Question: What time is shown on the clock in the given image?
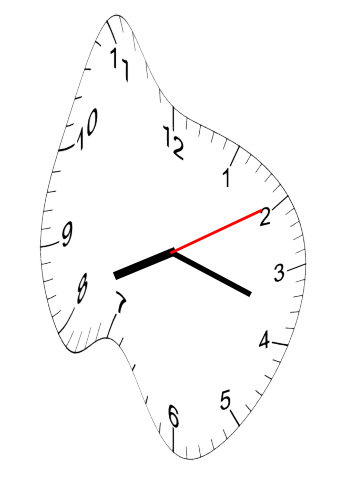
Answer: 08:18:10